Question: User name?
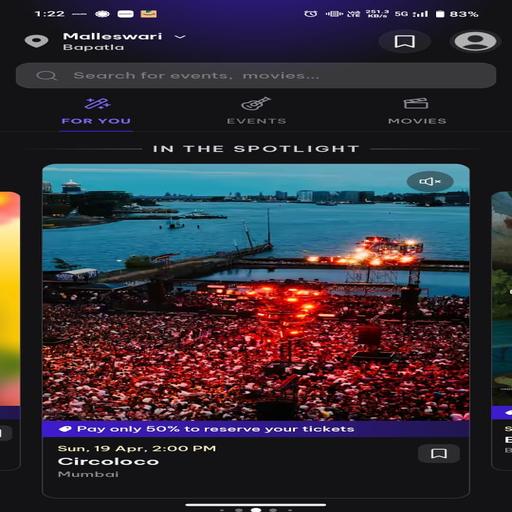
Answer: Malleswari Bapatla